Question: Something weird is happening because PDO should escape any XSS
Here is my PDO Class
'''
<?php
class Database {
private $host = 'localhost';
private $user = 'root';
private $pass = '';
private $dbname = '';
private static $_instance;
private $dbh;
private $stmt;
private $error;
private function __construct() {
if($this->dbh != null)
return $this->dbh;
$dsn = 'mysql:host=' . $this->host . ';dbname=' . $this->dbname;
$options = array(
PDO::ATTR_PERSISTENT => true,
PDO::ATTR_ERRMODE => PDO::ERRMODE_WARNING, //ERRMODE_SILENT
PDO::MYSQL_ATTR_INIT_COMMAND => "SET NAMES utf8",
);
try {
$this->dbh = new PDO($dsn, $this->user, $this->pass, $options);
}
catch(PDOException $e) {
echo '__construct -> ';
var_dump($e->getMessage());
}
}
private function __clone(){
}
public static function getInstance() {
if(!self::$_instance) {
self::$_instance = new Database();
}
return self::$_instance;
}
public function query($query) {
try {
$this->stmt = $this->dbh->prepare($query);
}
catch(PDOException $e) {
echo 'query -> ';
var_dump($e->getMessage());
}
}
public function bindValue($param, $value, $type) {
$this->stmt->bindValue($param, $value, $type);
}
public function execute() {
try {
return $this->stmt->execute();
}
catch(PDOException $e) {
echo 'execute -> ';
var_dump($e->getMessage());
}
}
}
?>
'''
...and here is a handler to insert comments into database
'''
$this->db->query("INSERT INTO 'comments' ('user_id', 'post_id', 'text', 'added') VALUES (:user_id, :post_id, :text, :added)");
$this->db->bindValue(':user_id', $user_id, PDO::PARAM_INT);
$this->db->bindValue(':post_id', $recipe_id, PDO::PARAM_INT);
$this->db->bindValue(':text', $_POST['text'], PDO::PARAM_STR);
$this->db->bindValue(':added', time(), PDO::PARAM_INT);
$this->db->execute();
'''
and the input is not escaped by "">'>''>"> alert(1);"

...so what's wrong with PDO ??
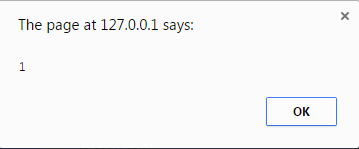
Answer: You are confusing different types of security vulnerability, which have the same basic principle, but happen in different places:
- - -
The mitigation against all of these is similar - to either isolate data from code, so that it can never be executed, or to escape special characters that would "break out of" the intended markup. But there is no single set of escapes that will make a string safe for all contexts, you have to prepare it in the right way for the context you're using it in.
So in your case, the use of parameterised queries in the DB layer prevents SQL Injection, but it has no bearing on how that data will be included in HTML, JS, or even future SQL calls - the text that comes out is identical to the text that goes in.